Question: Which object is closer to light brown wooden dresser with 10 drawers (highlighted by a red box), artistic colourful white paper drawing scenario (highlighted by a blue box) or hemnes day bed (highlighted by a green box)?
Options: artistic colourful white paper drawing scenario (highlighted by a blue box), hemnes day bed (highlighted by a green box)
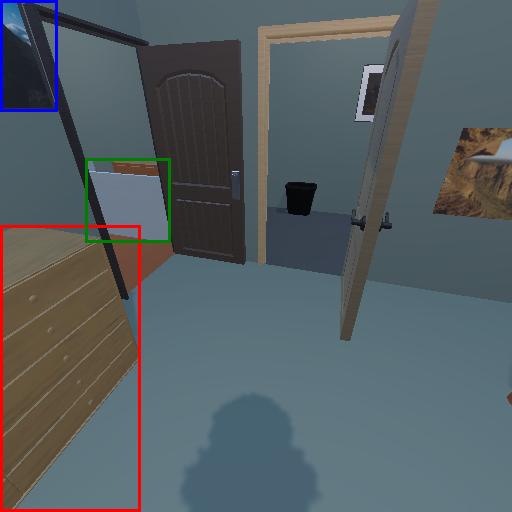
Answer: artistic colourful white paper drawing scenario (highlighted by a blue box)